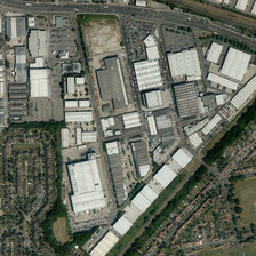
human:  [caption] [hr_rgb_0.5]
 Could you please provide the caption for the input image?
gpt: some white plants which are in the industrial are next to a row of trees .

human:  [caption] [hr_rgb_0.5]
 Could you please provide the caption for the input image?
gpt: A factory and a residential area are separated by two trees beside the road.

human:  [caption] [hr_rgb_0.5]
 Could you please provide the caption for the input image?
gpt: Here WW can see the heavy industrial zone. It is surrounded by white and gray streets.

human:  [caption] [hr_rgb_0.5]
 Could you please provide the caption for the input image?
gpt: The roadside is a factory and a residential area, separated by two rows of trees.

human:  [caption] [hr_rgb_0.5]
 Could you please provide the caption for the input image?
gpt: Here, we can see a prosperous industrial area with white and gray roofs surrounded by streets.